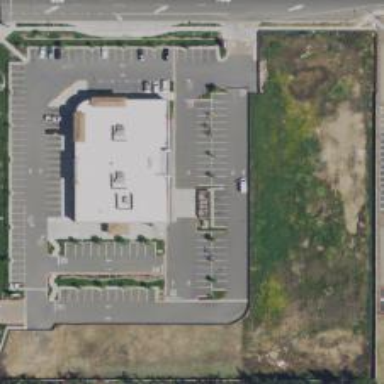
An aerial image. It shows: Retail area.